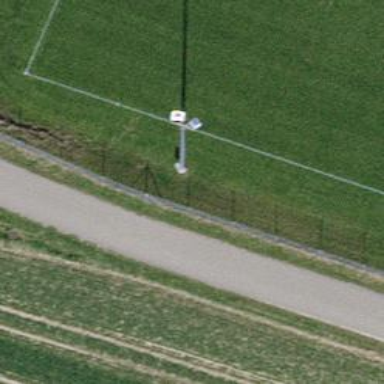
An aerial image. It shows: Mast structure.